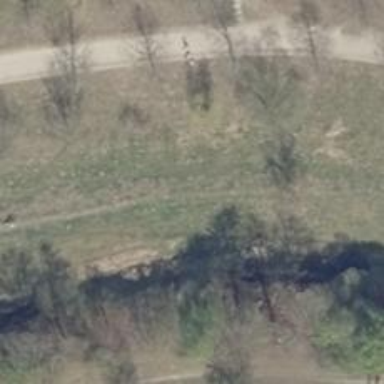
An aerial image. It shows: Path on the ground.